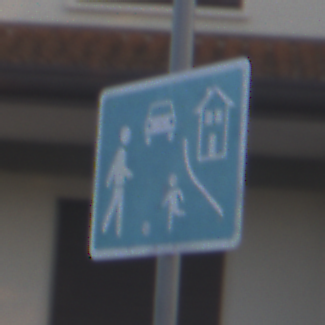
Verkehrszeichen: BeginnVerkehrsberuhigterBereich
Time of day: SunriseSunset
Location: Outdoor (Urban)
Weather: Clear
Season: NotSpecified
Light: Natural